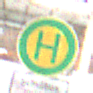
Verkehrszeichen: Haltestelle
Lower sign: ZeitangabenMitBeschraenkungAufWochentage5
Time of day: MorningAfternoon
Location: Roofed (Suburban)
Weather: PartlyCloudy
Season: Winter
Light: Natural